Interaction volume radius: 5 \u00c5
Interaction volume height: 10 \u00c5
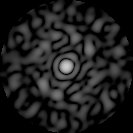
Disorder parameter: 0.8307